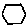
Label: hexagon